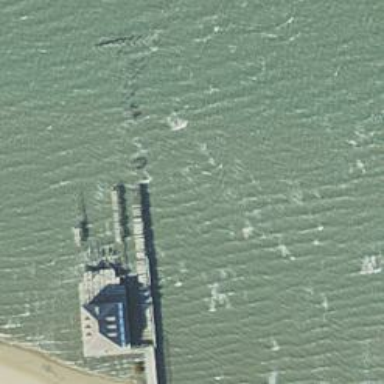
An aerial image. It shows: Man-made pier.